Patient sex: M
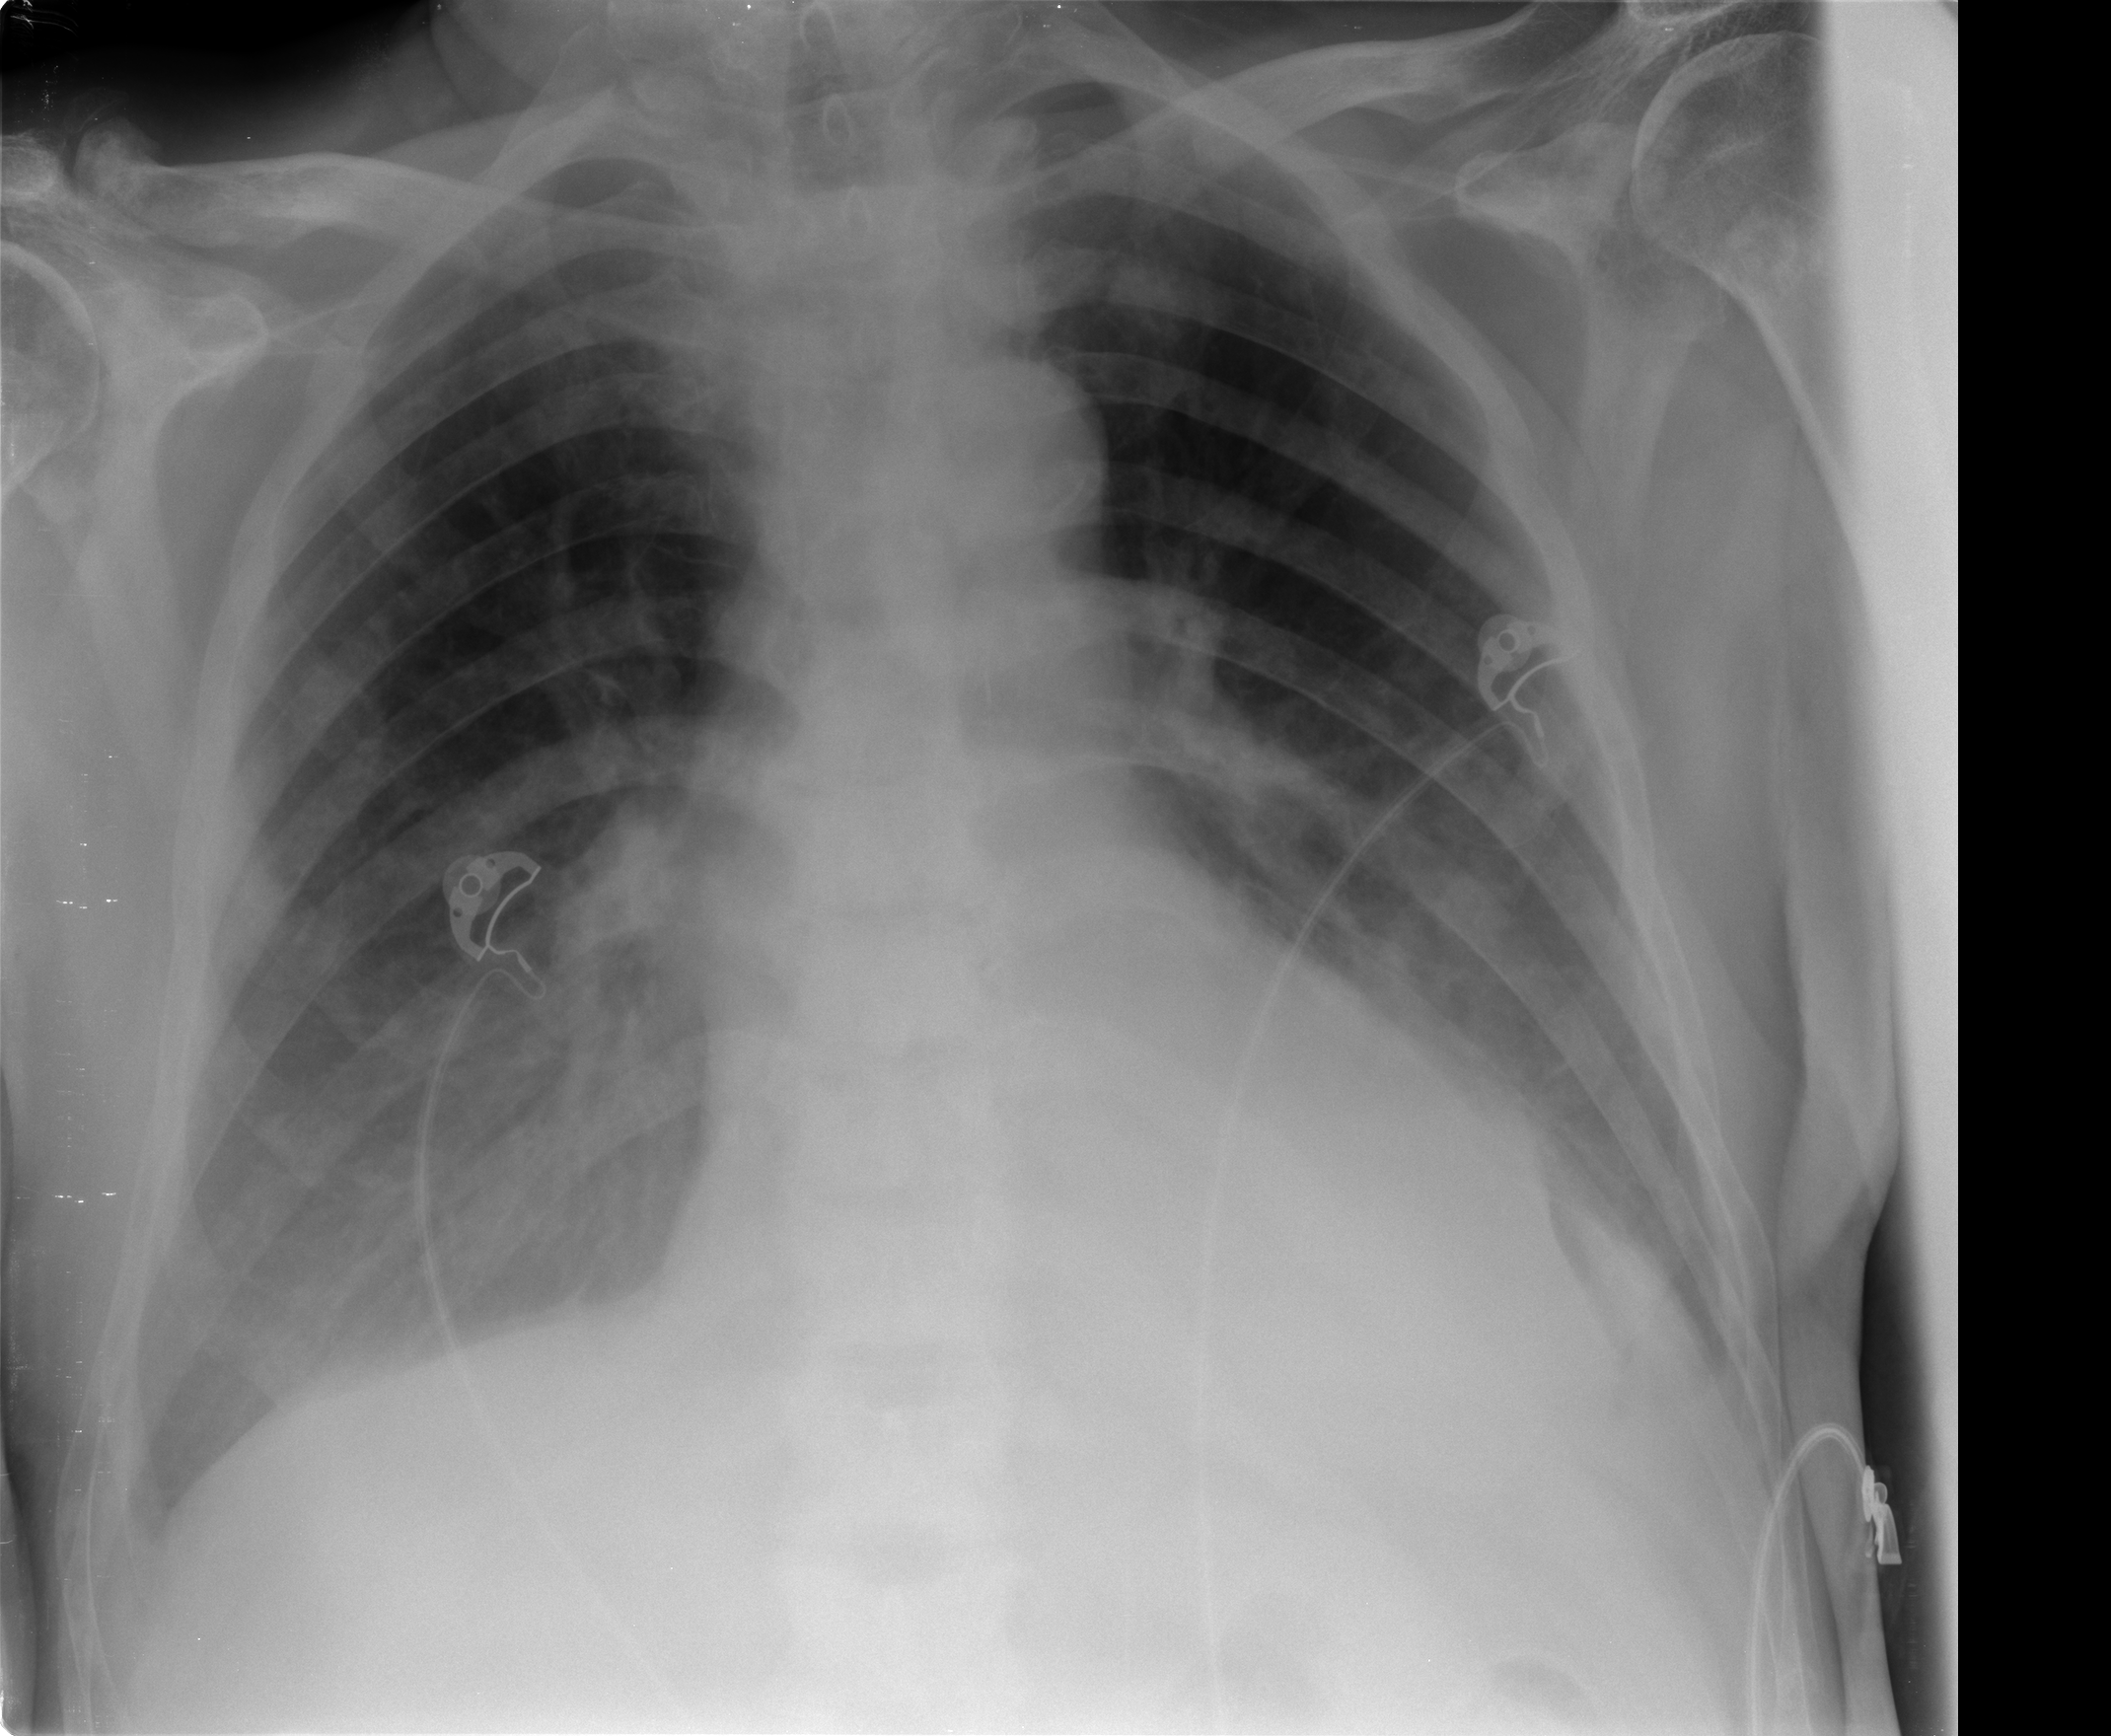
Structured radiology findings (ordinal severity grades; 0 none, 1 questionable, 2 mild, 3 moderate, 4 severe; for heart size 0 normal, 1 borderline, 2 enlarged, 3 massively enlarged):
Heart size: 0
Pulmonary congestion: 2
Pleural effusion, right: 0
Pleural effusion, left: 2
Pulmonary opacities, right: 2
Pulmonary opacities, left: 2
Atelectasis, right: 2
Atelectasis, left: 2